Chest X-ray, PA view. Patient: 27 years old, sex M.
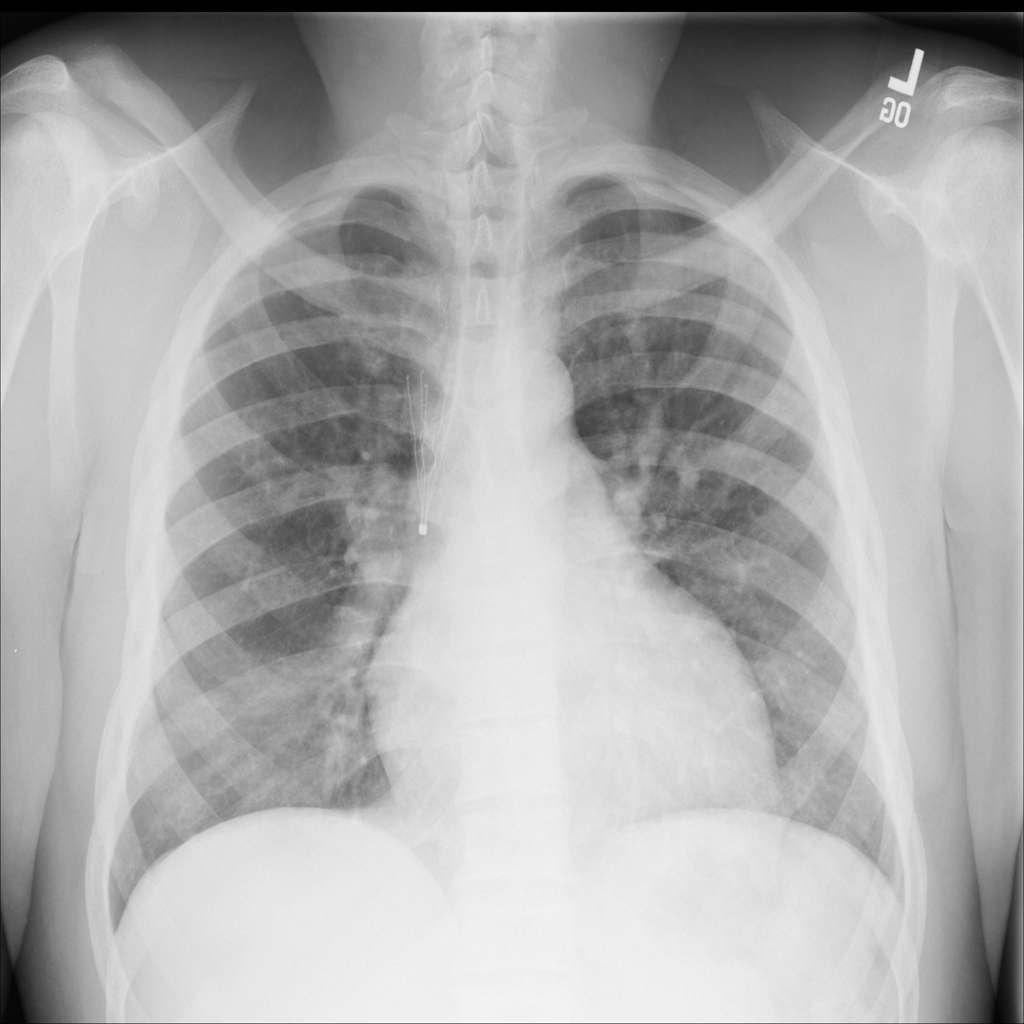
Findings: No Finding